Question: I have node- express- ejs and cassandra database.
I am reading a table from cassandra in index.js file.
'''
router.get('/index', function(req, res) {
client.connect(function(err) {});
client.execute('SELECT * FROM data.test;', function(err, result) {
var user = result.rows[2];
console.log("here is the user", result);
res.render('index', {
"index": result
});
});
});
'''
I have the log for result like below:
I am trying to pass this result to a .ejs file and get the time column from it.
//I know that using jade. we write like
//for each a in index
// a.time -> gives you each time entry
I am trying to get the same using ejs. in index.js file
'''
var myVar = <%- JSON.stringify(index) %>;
document.getElementById("pil").innerHTML= myVar;
'''
but this just outputs
Can anyone please explain how to do this in ejs??
i would like to get the time entries to a array or something but i am not understand on how to proceed with the same.

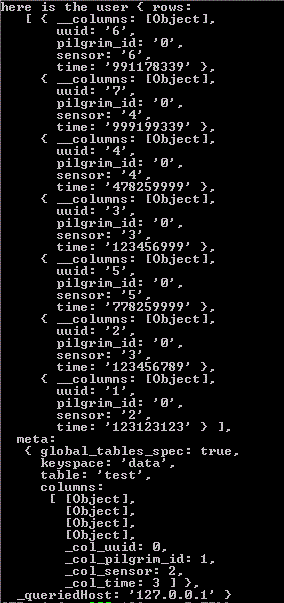
Answer: # 1
If you want pass variable from jade file to index.js file, you should do something like this
'''
script.
var myVar = !{JSON.stringify(index)}
script(src='/javascripts/index.js')
div(id='pil')
'''
In our case myVar will be object, so index.js should look like this
'''
window.onload = function () {
document.getElementById('pil').innerHTML = JSON.stringify(myVar);
// show time for first item in array
// document.getElementById('pil').innerHTML = myVar.rows[0].time;
};
'''
We call stringify because as I said before myVar is object so we need convert it to string.
# 2
If you want just get value in jade file, you can do it like this
'''
div(id='pil')
=index.rows[0].time
'''
index.rows is array which contains object so you need specify index for array (in our case we specified index.rows[0]) and get field what you want for example .time.